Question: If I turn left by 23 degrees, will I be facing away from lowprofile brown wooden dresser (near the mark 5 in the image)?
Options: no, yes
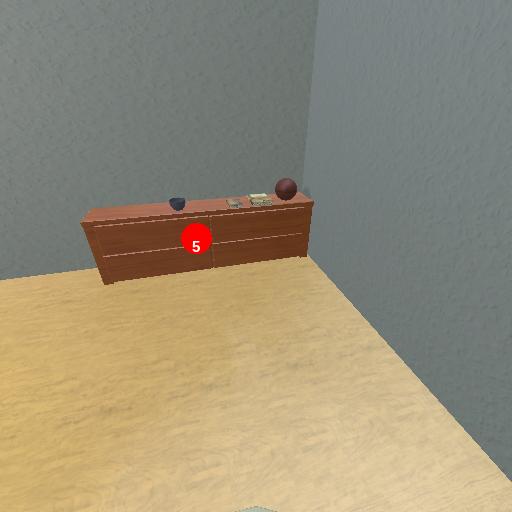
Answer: no